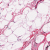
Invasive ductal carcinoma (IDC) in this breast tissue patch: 0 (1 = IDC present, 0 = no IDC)